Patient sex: M
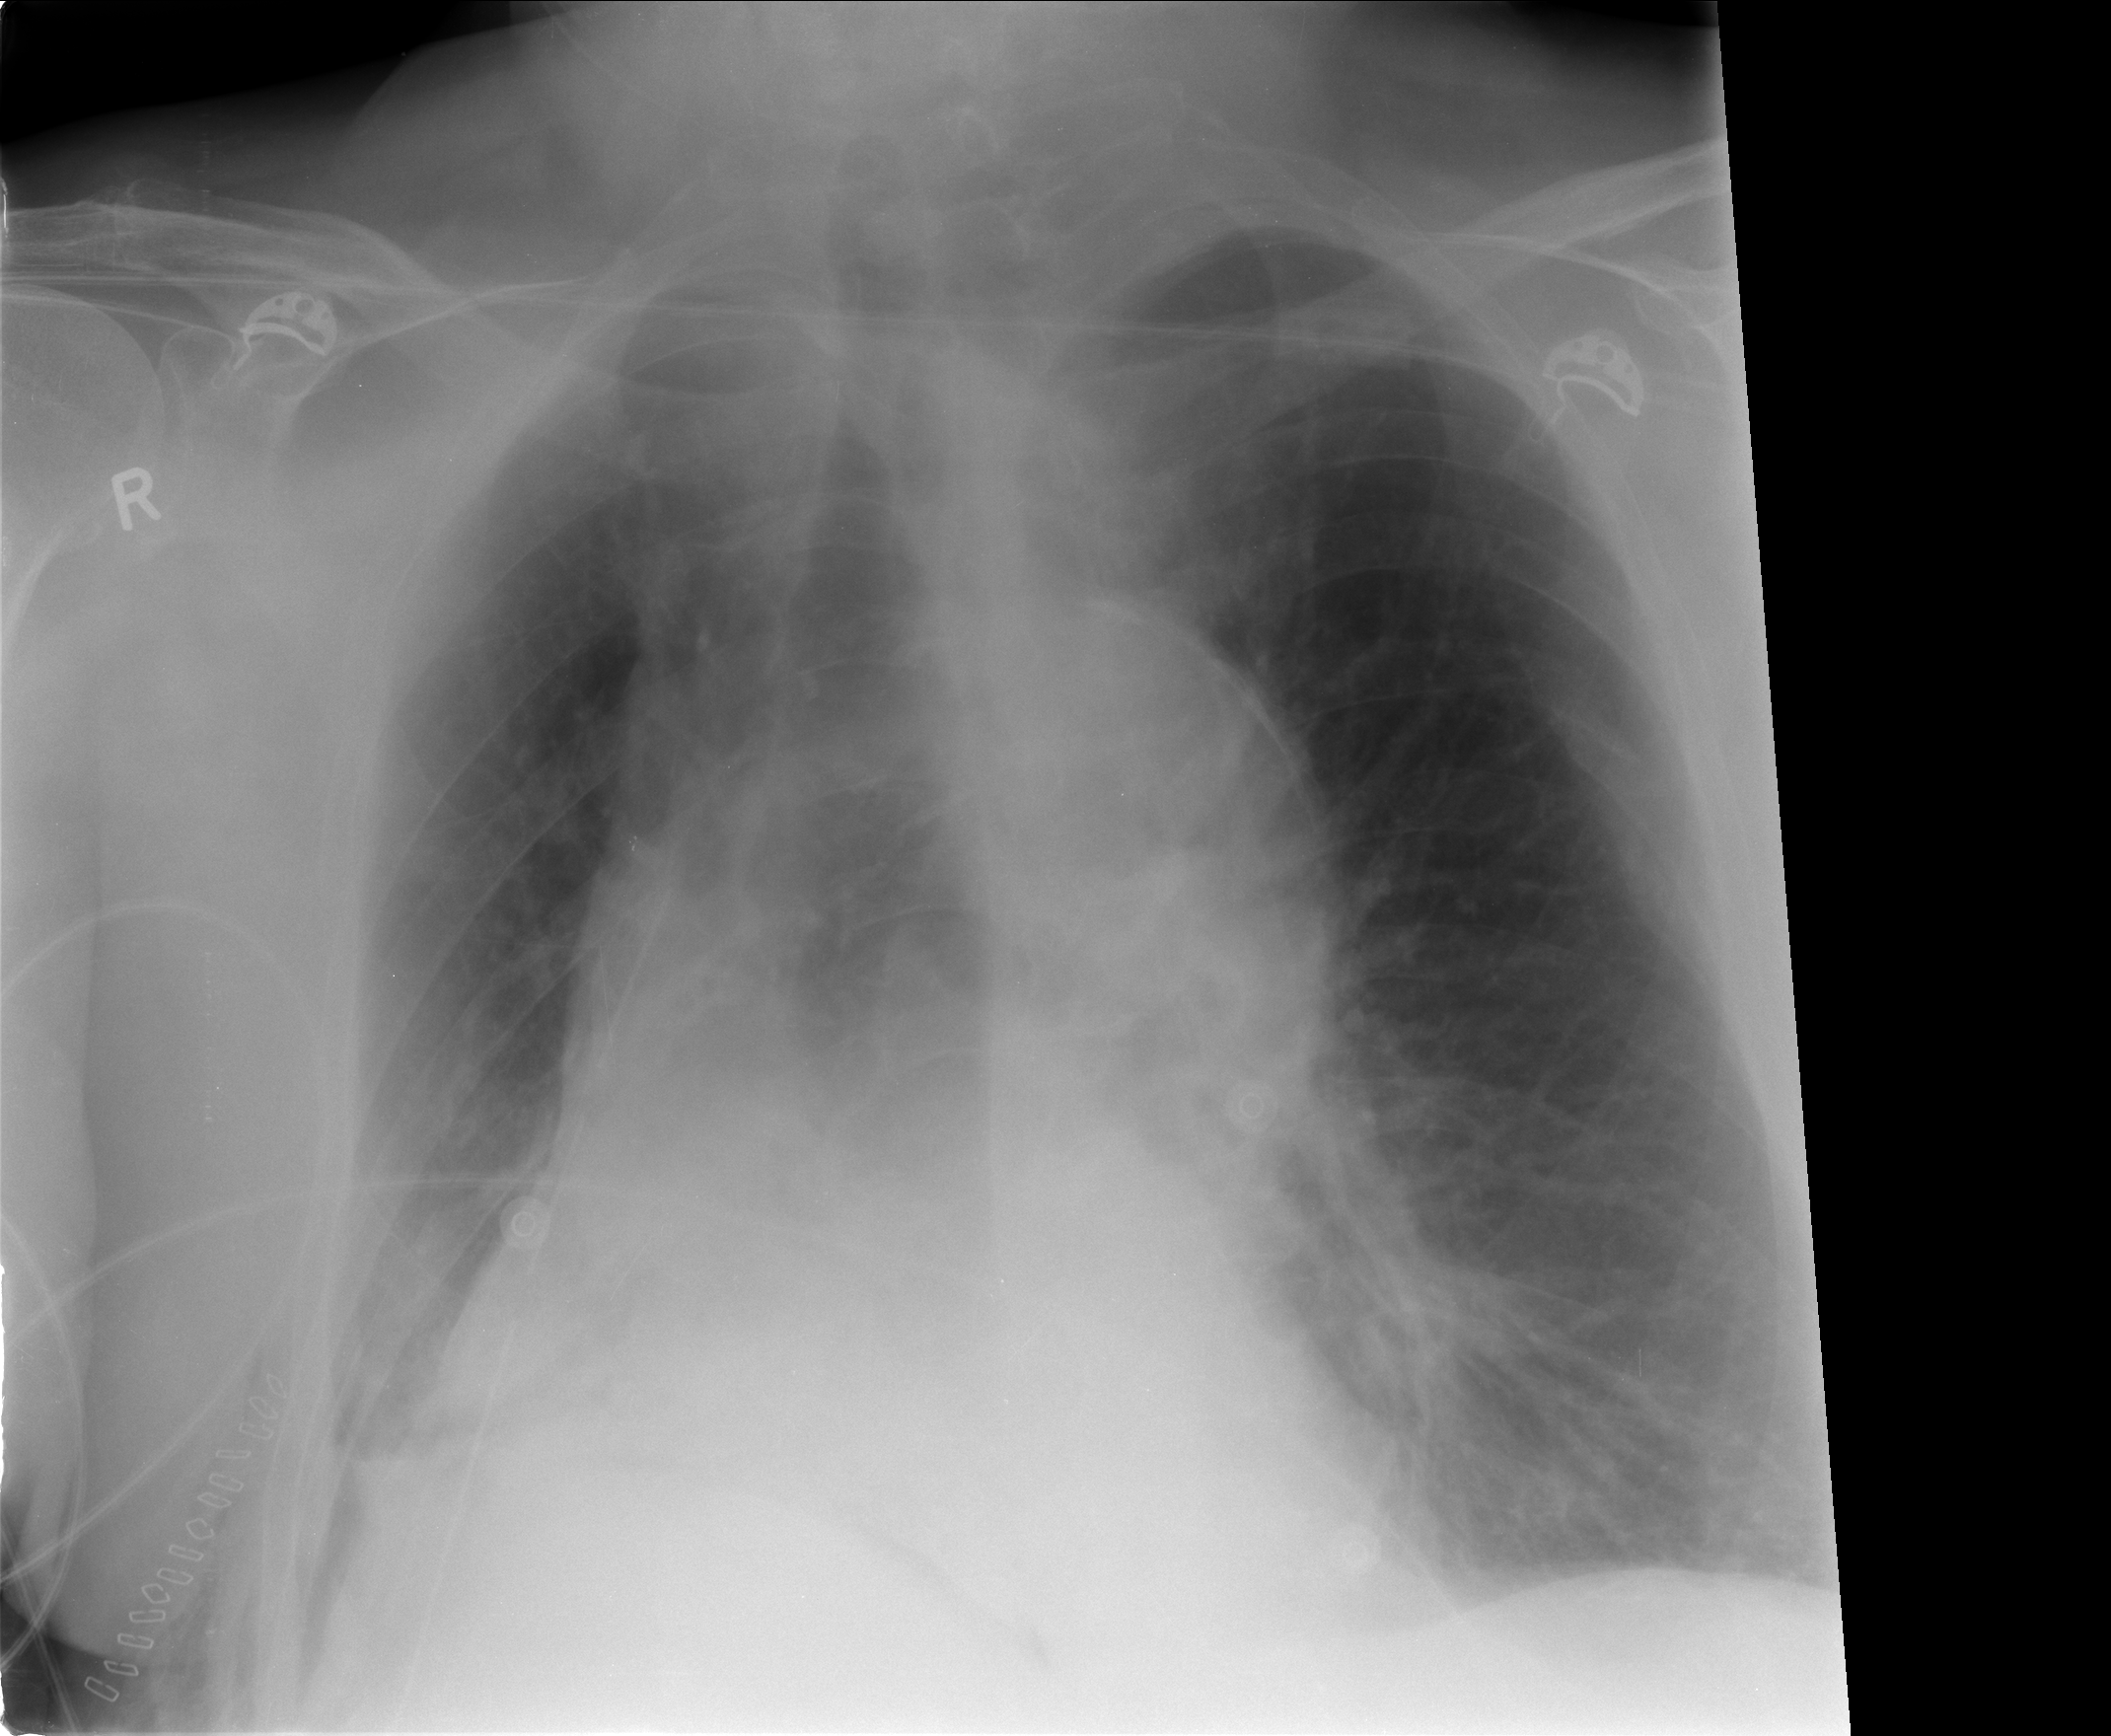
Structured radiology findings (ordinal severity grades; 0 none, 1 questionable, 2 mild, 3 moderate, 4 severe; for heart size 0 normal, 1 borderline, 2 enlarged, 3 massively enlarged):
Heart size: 0
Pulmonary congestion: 0
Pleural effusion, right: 0
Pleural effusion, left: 0
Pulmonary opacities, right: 0
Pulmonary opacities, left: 1
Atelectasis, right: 0
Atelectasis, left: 0